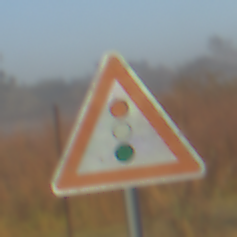
Verkehrszeichen: Lichtzeichenanlage
Umgebung: Outdoor, Nature
Tageszeit: SunriseSunset
Wetter: Clear
Licht: Natural
Jahreszeit: NotSpecified
Kontrast: HighContrast